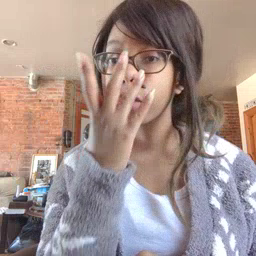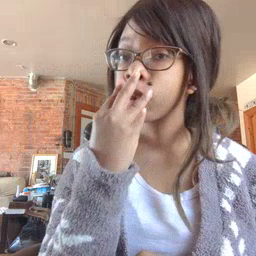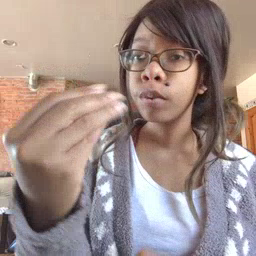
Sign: wolf